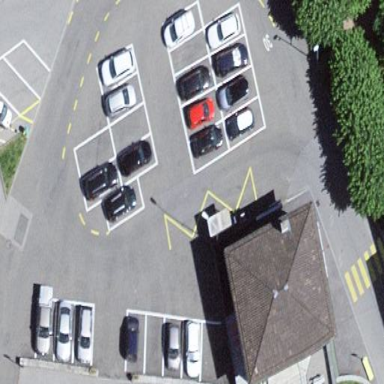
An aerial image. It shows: Parking area with asphalt surface.